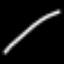
Label: line